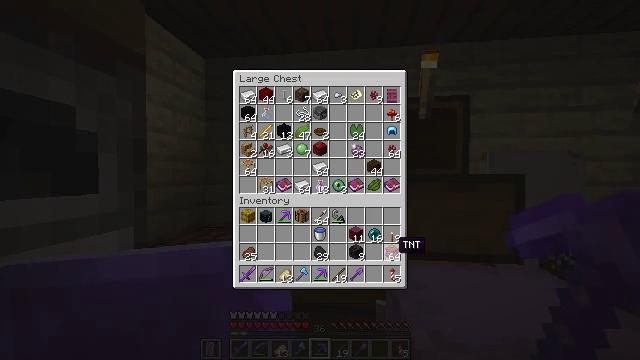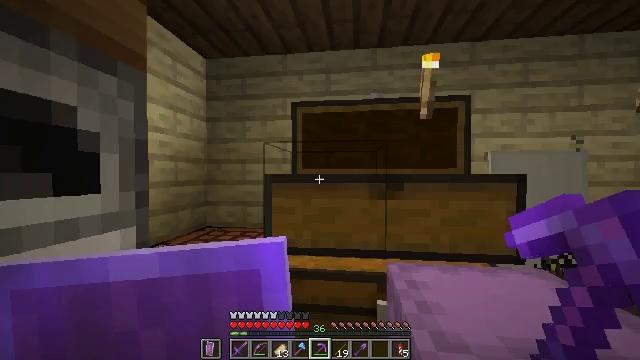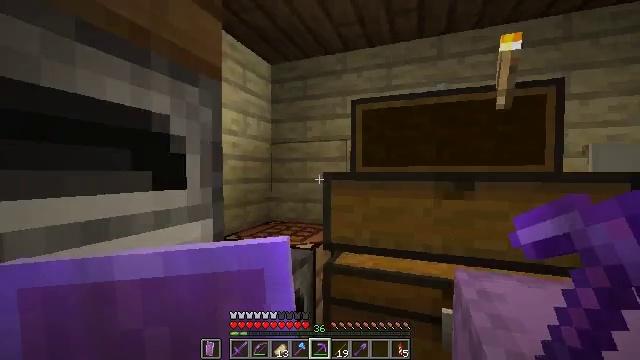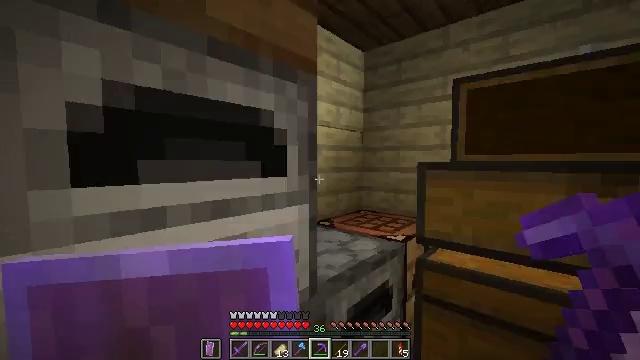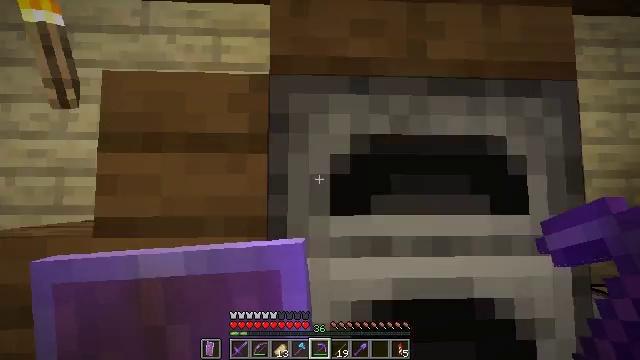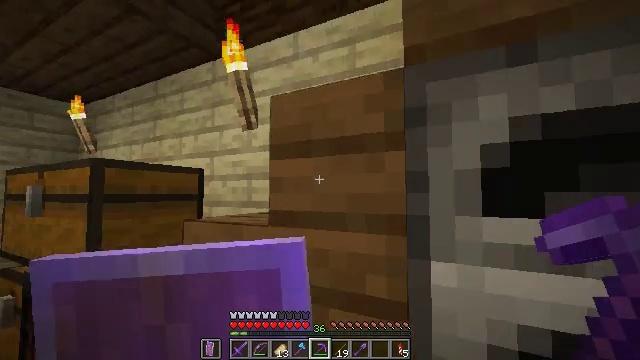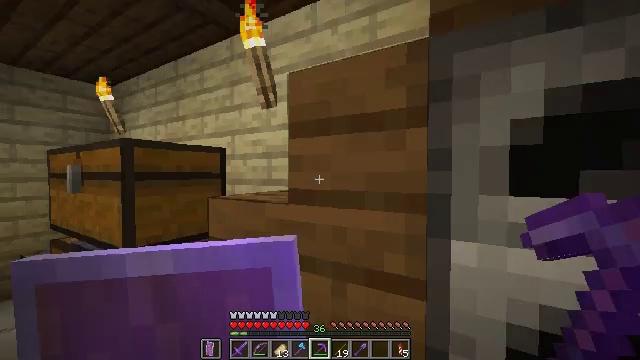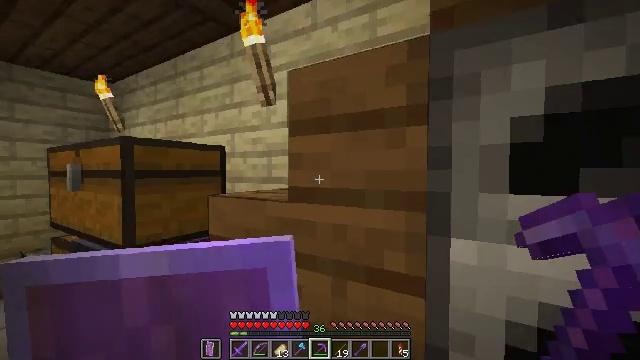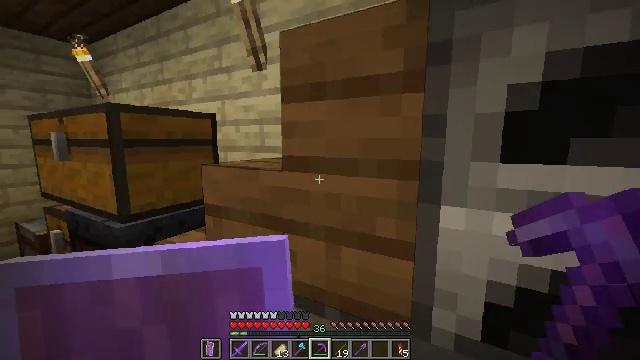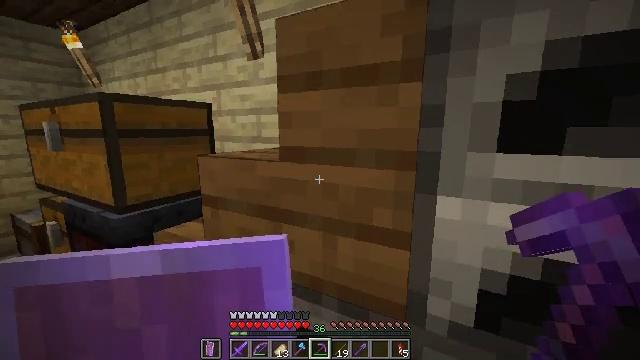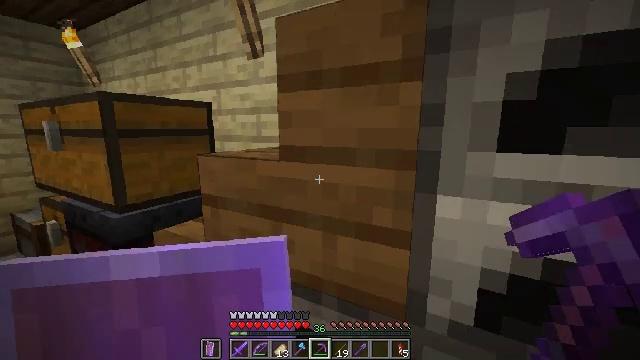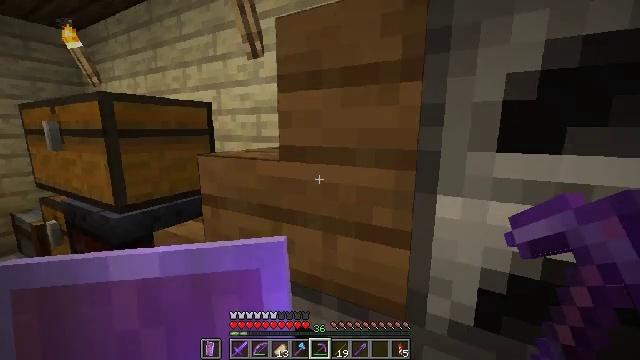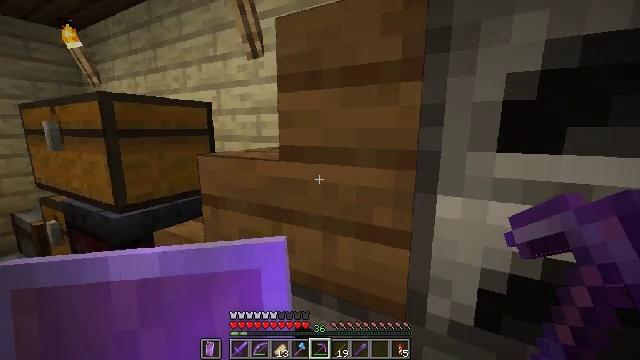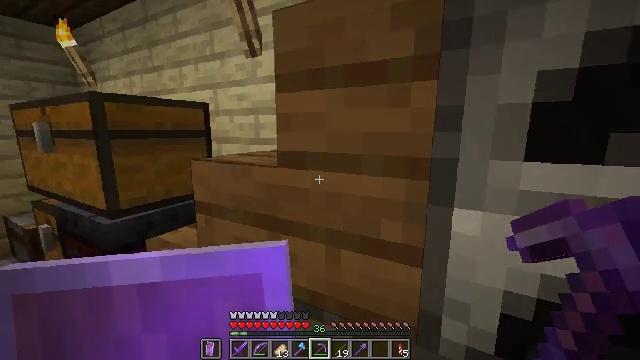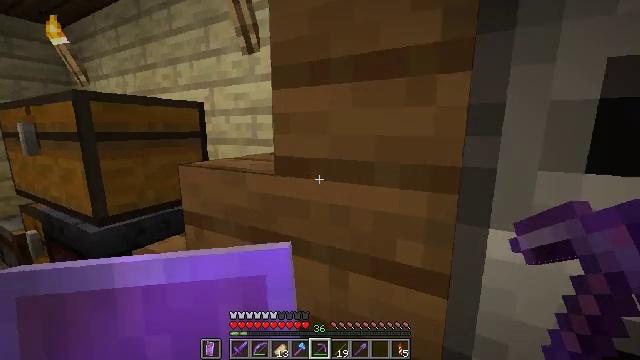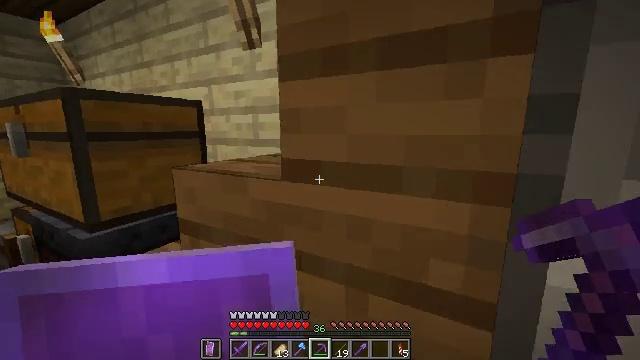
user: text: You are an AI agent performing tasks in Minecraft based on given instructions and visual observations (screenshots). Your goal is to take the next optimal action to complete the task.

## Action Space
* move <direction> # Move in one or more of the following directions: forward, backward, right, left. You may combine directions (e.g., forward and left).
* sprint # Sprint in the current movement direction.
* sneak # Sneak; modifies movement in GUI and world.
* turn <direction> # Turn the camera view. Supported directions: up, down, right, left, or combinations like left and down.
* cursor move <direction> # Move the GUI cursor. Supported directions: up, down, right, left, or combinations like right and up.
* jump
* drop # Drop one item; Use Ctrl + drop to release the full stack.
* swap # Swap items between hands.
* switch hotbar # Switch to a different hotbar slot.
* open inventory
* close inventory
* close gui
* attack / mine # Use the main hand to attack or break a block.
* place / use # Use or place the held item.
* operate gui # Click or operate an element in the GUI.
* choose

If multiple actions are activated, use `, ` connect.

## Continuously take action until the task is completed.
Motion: motion action
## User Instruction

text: Transform crimson stems into crimson planks.
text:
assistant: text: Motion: no_op
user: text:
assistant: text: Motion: turn left
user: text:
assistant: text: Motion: turn left and down
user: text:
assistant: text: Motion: turn left and up
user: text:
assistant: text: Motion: turn left
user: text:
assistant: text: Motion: turn left and down
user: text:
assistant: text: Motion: no_op
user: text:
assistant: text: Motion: turn right and down
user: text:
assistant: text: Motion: turn down
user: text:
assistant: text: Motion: no_op
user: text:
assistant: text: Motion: no_op
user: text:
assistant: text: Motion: no_op
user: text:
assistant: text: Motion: move forward
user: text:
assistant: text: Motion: move forward
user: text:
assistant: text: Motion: move forward and move left
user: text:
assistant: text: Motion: move forward and move left
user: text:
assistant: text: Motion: move forward and move left
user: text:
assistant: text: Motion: move forward and move left
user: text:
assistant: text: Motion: move forward and move left
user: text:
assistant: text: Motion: move forward, turn right
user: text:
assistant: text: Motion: turn right
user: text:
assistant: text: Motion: no_op
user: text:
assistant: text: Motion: no_op
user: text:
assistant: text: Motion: no_op
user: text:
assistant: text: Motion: move left
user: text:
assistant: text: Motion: move forward and move left, turn right
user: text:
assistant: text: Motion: move forward and move left, turn right and down
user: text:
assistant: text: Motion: move forward, turn right
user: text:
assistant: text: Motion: turn right and up
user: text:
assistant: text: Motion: no_op